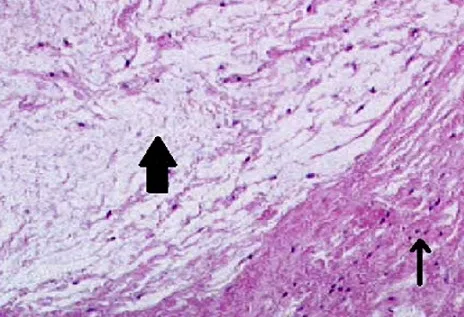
(Histological biopsy specimen from the ACL showing mucoid degenerative tissue (big arrow) and normal ligamentous collagen tissue (small arrow) (H&E, original magnification x40).
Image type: pathology (h&e)